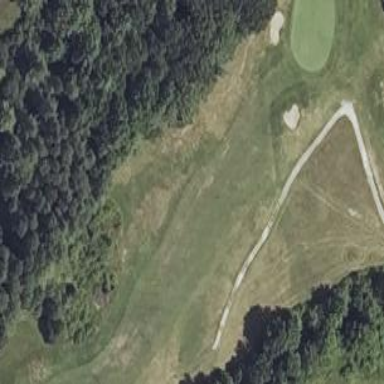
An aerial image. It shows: Golf hole.